Question: I had to switch computers at work and my WEBMethods project was not moved to the new computer. After installing WEBMethods we noticed that my project had not been copied over.
So I went in to the laptop and found the folder that contains the webmethods project.
I copied all of the files in that folder along with the folder name to my new computer.
I know want to import that directory to WEBMethods (I noticed WEBMethods stores all of the information in a huge, huge XML file)
This is the folder that contains all of my files for this specific project.

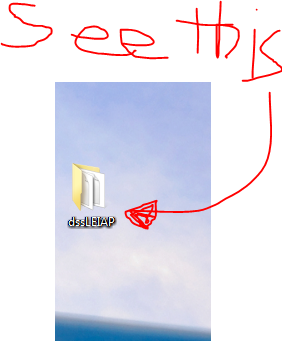
Answer: Here's an easy way to move your package:
1) Login to the webMethods administrative web console
2) Navigate to 'Packages > Management'. You'll see a list of all the packages on your integration server.
3) Identify the packages related to your project and for each package click on
4) On the "Archive" setup page, leave everything as is except for the archive name. Name it to something you'll easily recognize.
5) At the bottom of the "Archive" setup page, click on the "Create Archive" button. This will create a zip file in the following folder
'''
IntegrationServer
eplicate\outbound
'''
6) Copy the zip file to the new computer at the following location:
'''
IntegrationServer
eplicate\inbound
'''
7) In the webMEthods administrative web console of the new computer, navigate to 'Packages > Management' and click on the "Install Inbound Releases" link.
8) Select the zip file in the select box
9) Click on "Install release".